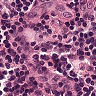
Metastatic tissue present: no